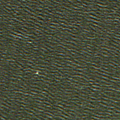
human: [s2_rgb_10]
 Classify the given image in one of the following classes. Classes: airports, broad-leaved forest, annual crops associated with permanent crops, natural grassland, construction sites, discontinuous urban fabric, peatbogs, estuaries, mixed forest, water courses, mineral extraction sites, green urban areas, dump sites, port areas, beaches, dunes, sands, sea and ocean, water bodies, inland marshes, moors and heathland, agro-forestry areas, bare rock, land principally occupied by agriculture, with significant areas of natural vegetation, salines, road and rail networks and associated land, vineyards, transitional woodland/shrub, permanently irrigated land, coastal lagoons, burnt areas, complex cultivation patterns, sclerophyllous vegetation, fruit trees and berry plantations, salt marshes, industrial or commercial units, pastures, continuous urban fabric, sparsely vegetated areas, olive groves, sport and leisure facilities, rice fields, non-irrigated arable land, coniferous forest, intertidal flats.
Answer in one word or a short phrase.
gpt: sea and ocean